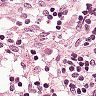
Metastatic tissue present: no